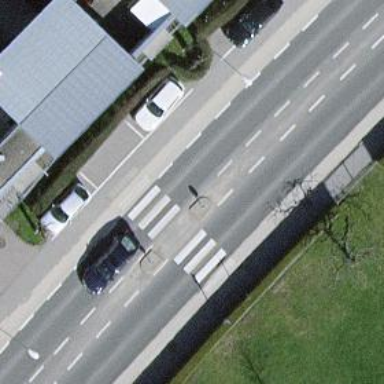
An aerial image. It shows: Asphalt road with primary highway designation. It has sidewalks on both sides and exclusive cycle lane.